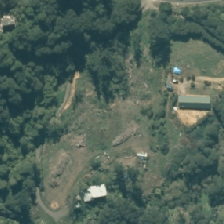
Land cover: harvested_forest